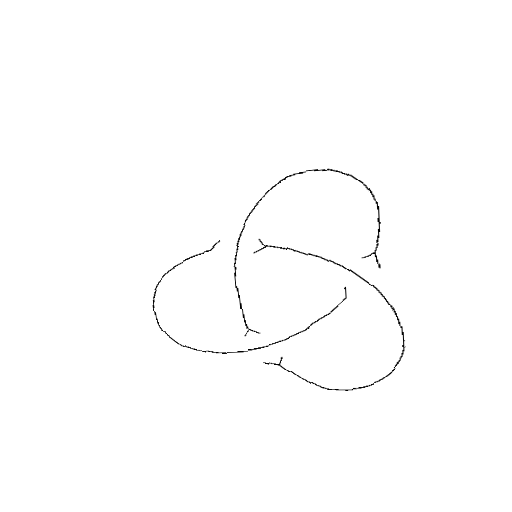
Crossing number: 3